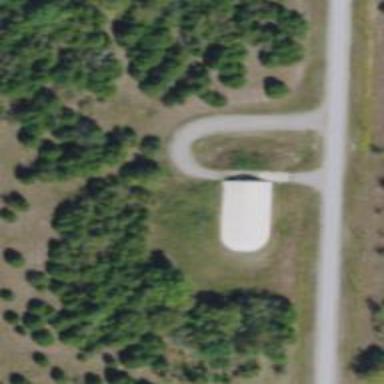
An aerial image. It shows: Military bunker.